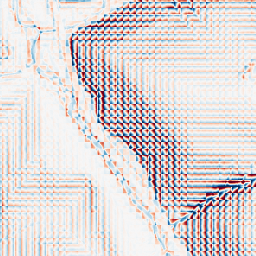
Category: wavelet
Decomposition family: wavelet_biorthogonal
Decomposition parameters: wavelet: bior1.3
level: 3
Upsampling method: sinc_hamming
Upsampling parameters: scale: 2
kernel_size: 4
Upsampling scale: 2